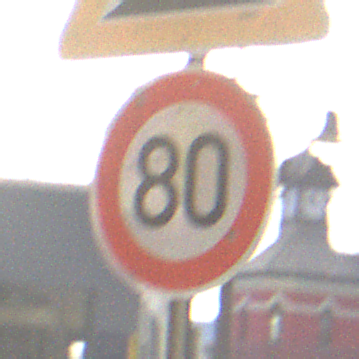
Verkehrszeichen: Geschwindigkeit80
Zusatzzeichen oben: Steigung10
Umgebung: Outdoor, Urban
Tageszeit: MorningAfternoon
Wetter: PartlyCloudy
Licht: Natural
Jahreszeit: NotSpecified
Kontrast: HighContrast